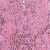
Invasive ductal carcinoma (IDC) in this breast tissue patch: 0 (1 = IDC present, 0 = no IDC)